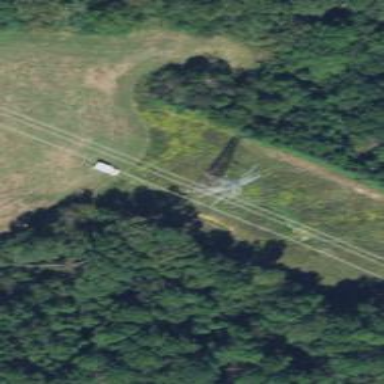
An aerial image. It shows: Power tower.